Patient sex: F
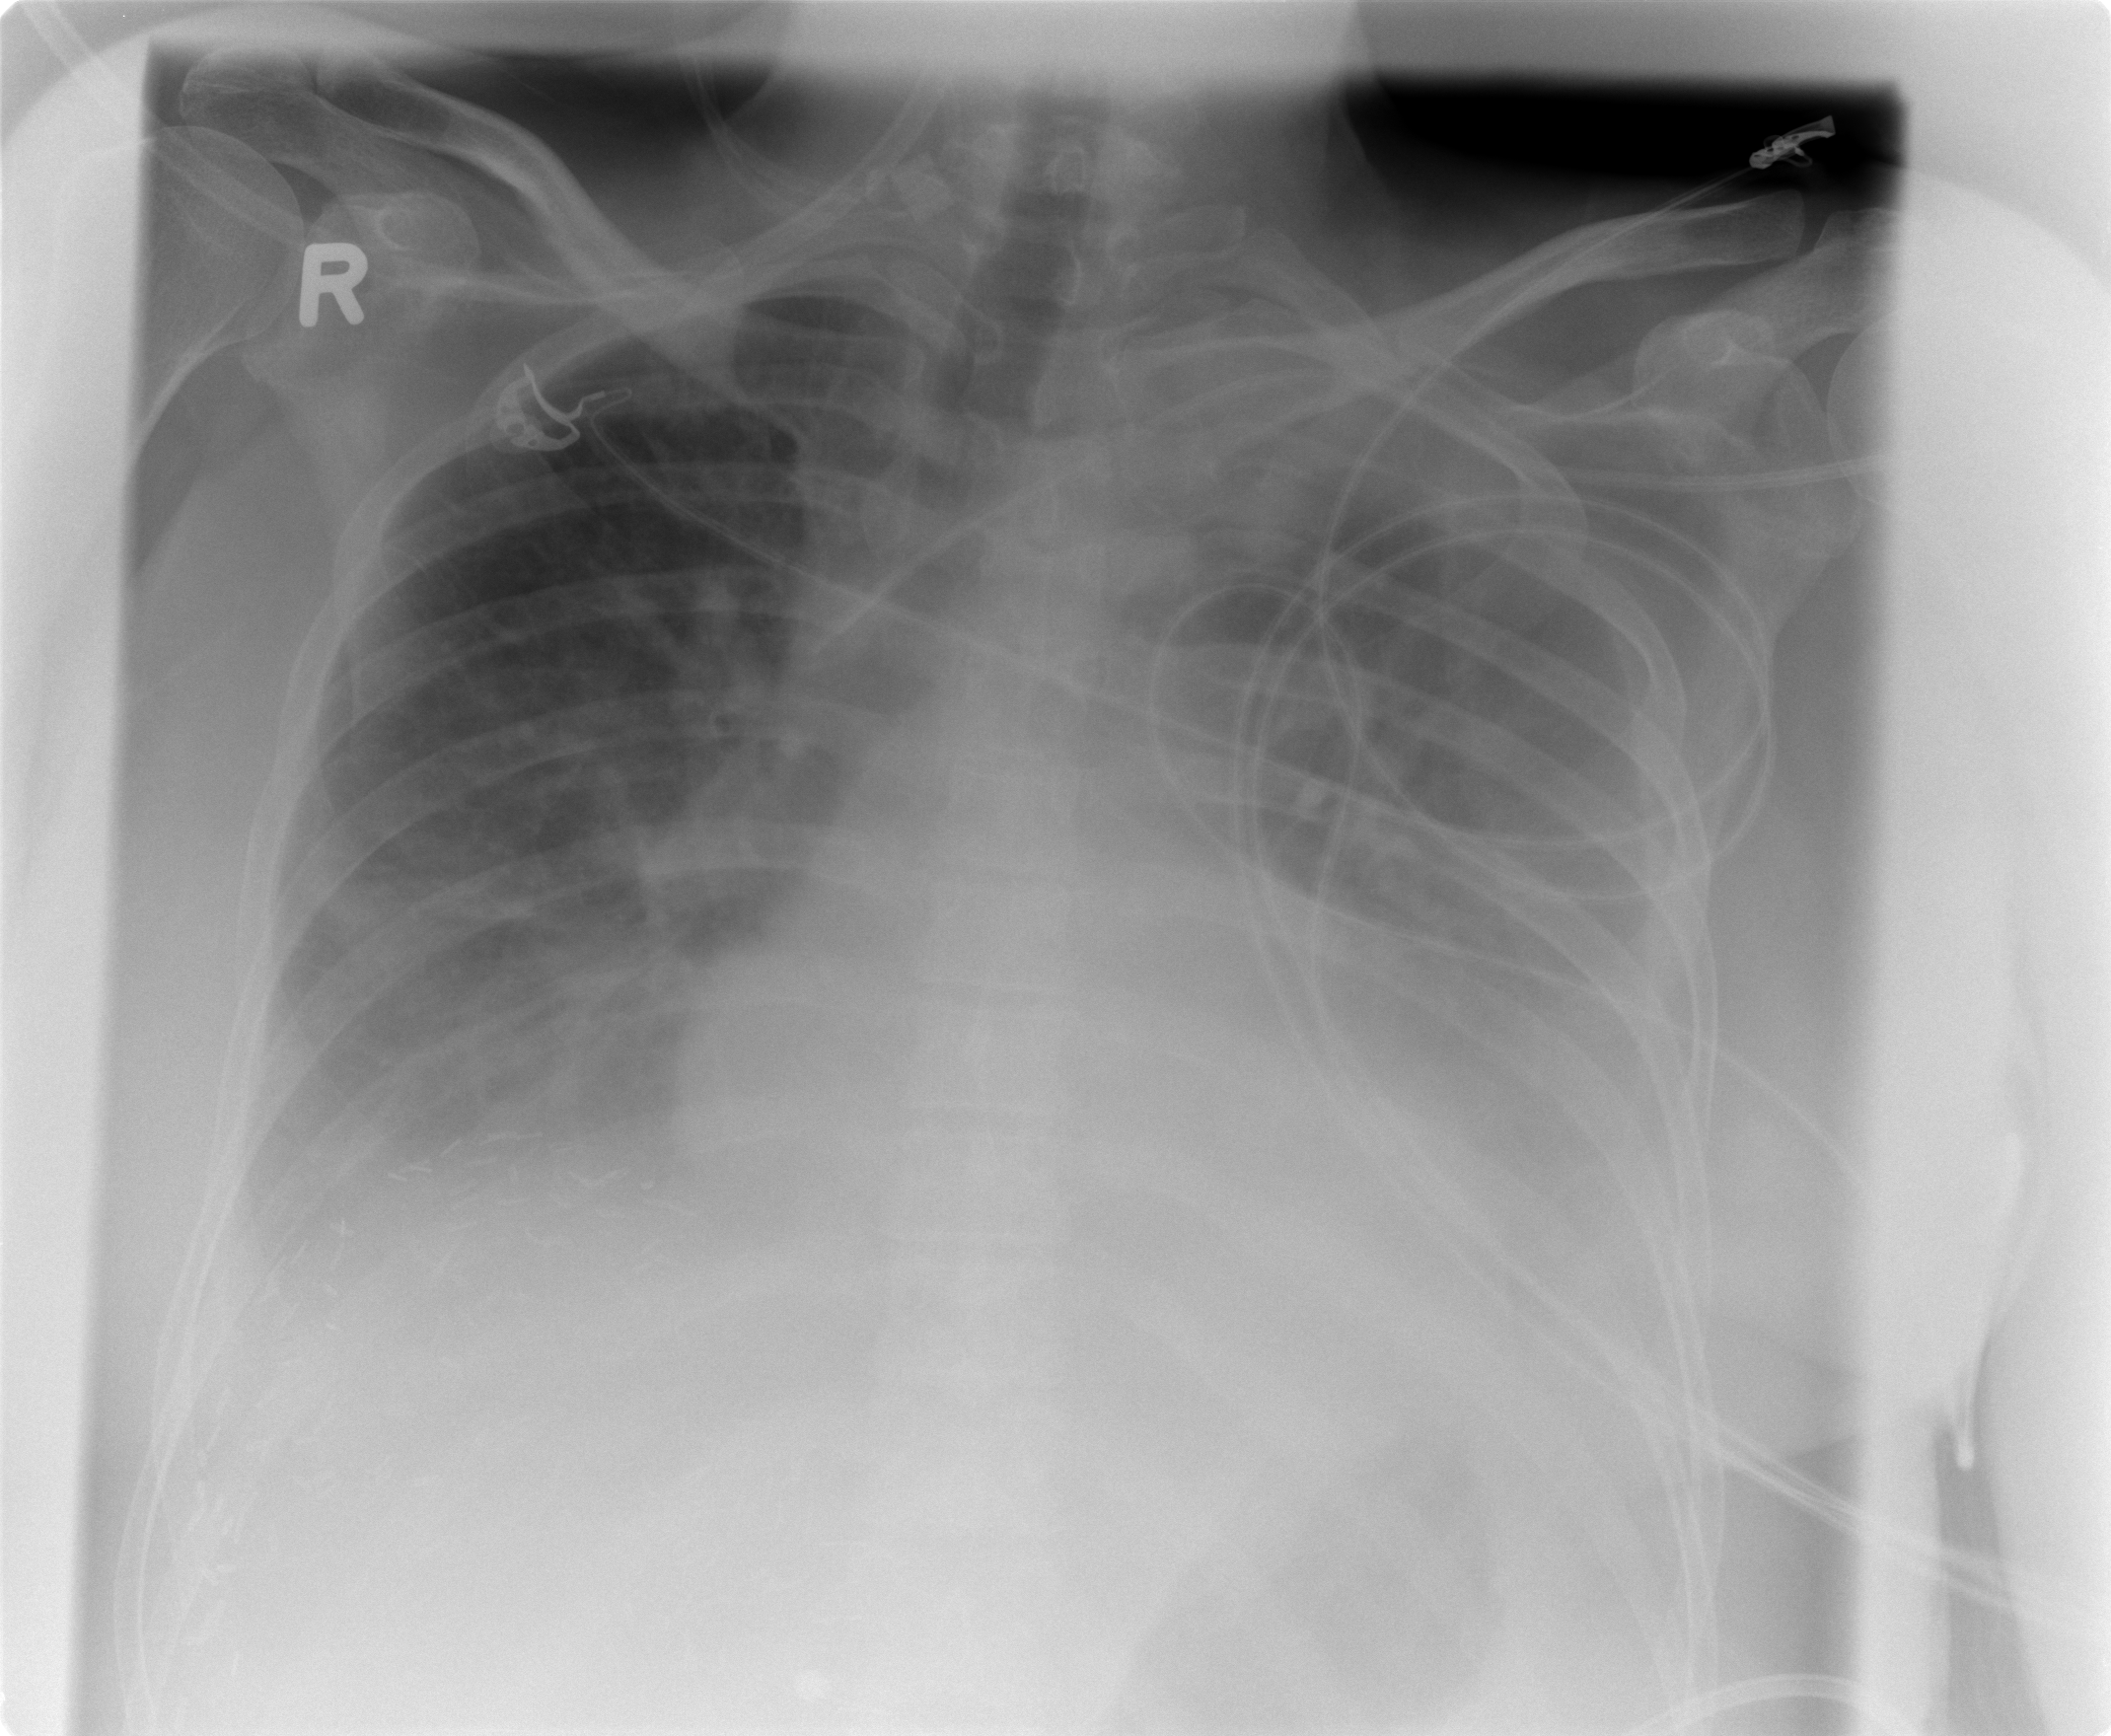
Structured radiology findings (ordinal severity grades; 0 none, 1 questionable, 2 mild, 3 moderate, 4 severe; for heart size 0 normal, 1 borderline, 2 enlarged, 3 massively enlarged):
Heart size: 2
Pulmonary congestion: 2
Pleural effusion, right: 2
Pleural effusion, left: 3
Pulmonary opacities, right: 0
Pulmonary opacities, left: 0
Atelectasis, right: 2
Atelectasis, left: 2